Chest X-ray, PA view. Patient: 40 years old, sex M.
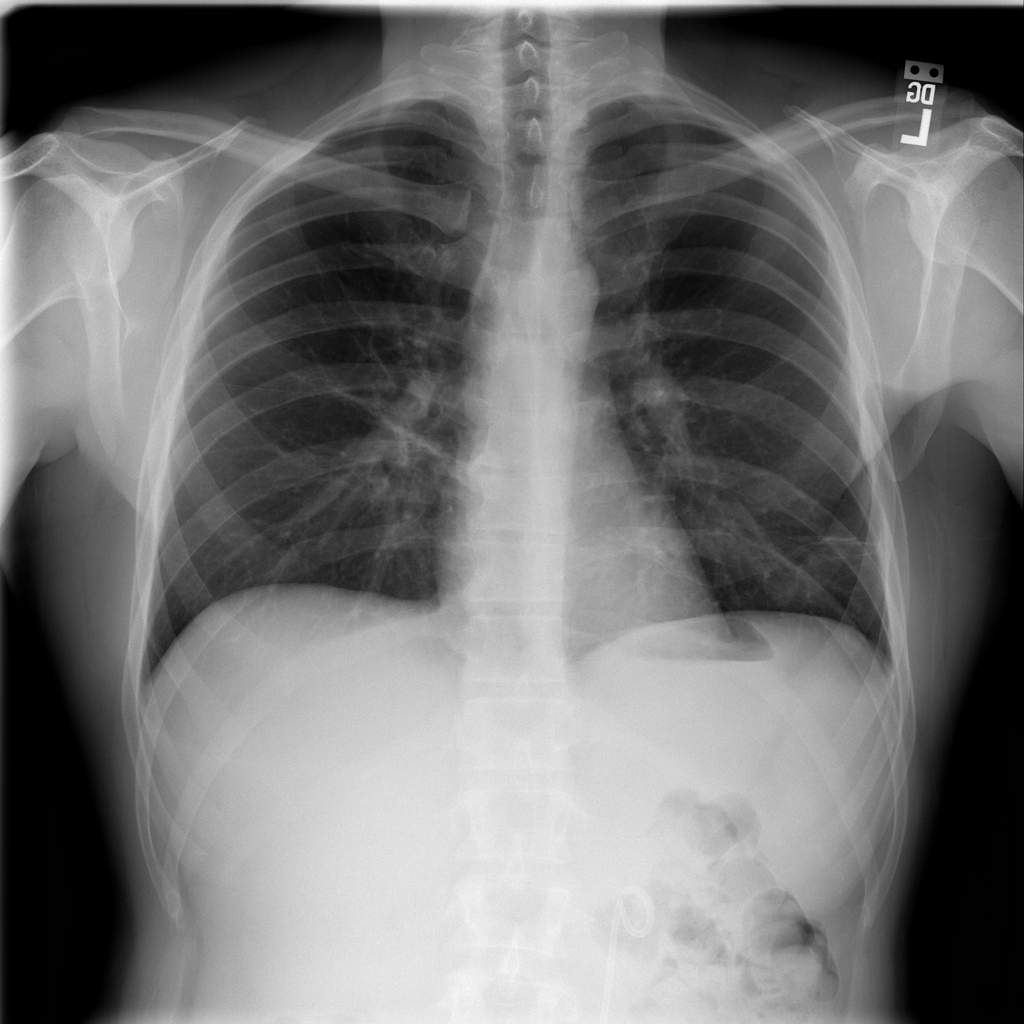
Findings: Atelectasis, Consolidation